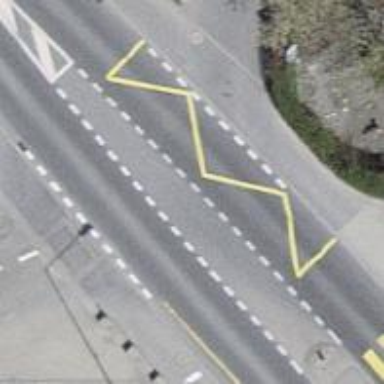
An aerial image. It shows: Bus stop equipped with public transport stop position.